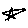
Label: star